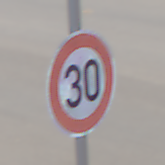
Verkehrszeichen: Geschwindigkeit30
Umgebung: Outdoor, Urban
Tageszeit: Midday
Wetter: Clear
Licht: Natural
Jahreszeit: NotSpecified
Kontrast: HighContrast